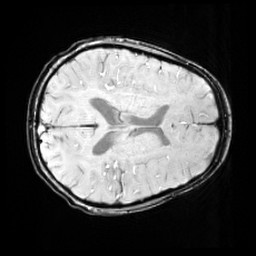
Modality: SWI
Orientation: axial
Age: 9
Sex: female
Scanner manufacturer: siemens
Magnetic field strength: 3 T
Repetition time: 0.027 s
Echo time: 0.02 s